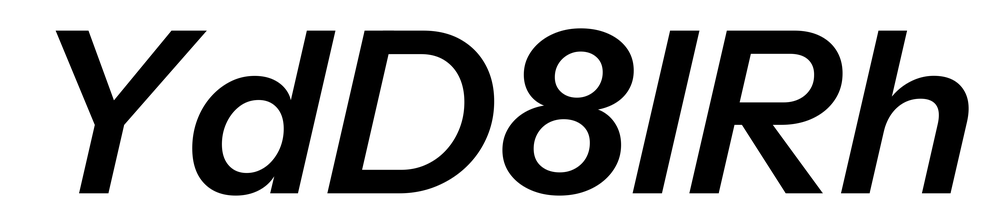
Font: InstrumentSans-Italic_SemiBold_Italic